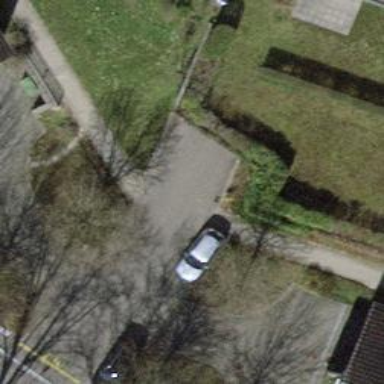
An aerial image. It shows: Parking entrance.